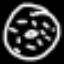
Label: donut